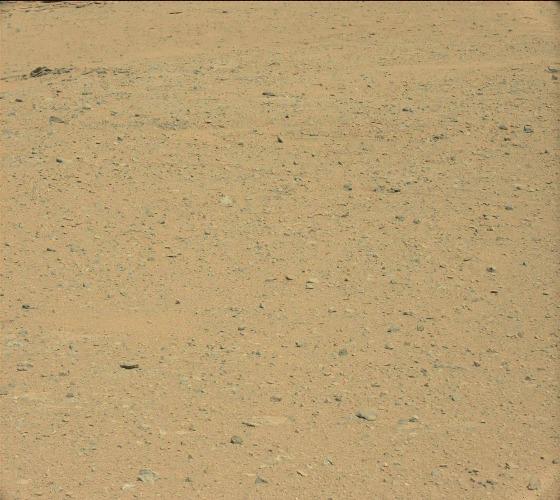
Terrain classes present: Bedrock, Gravel / Sand / Soil, Rock